Question: I have a zip file, which contains lots of folders and XML files and I want to select a specific file. But the file's name is hashed so I can't really tell what it might be, because it's generated by other application.

Is there some effective way to select this XML file? I have this information:
- - -
I'm trying to avoid comparing every file name with some predefined list of names, but so far I couldn't think of anything else.
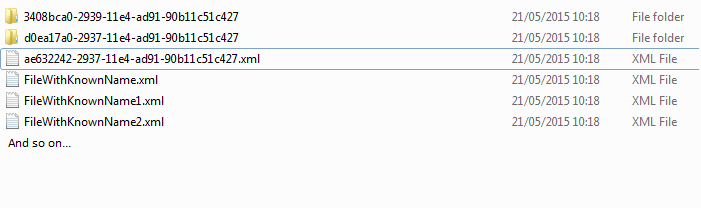
Answer: If the filename has a pattern, you can try parsing it and see if it matches the pattern.
- - - create a method that parse the directory - - 'filename.matches('.+\-.+\-.+\-.+\-.+);'